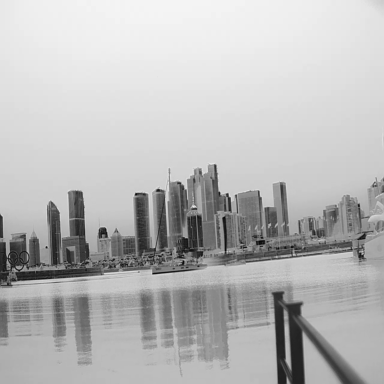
There are two sailboats in the infrared image.